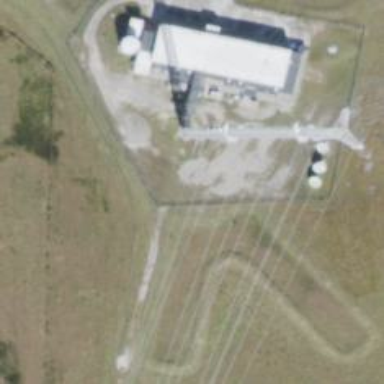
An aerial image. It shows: Man-made mast used for communication purposes.